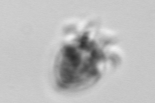
Label: Ciliophora